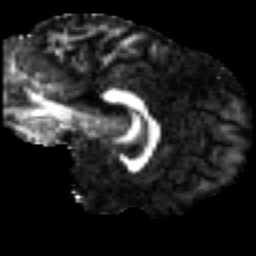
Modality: FA
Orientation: sagittal
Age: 29
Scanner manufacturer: siemens
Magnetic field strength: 3 T
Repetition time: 2.2 s
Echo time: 0.084 s